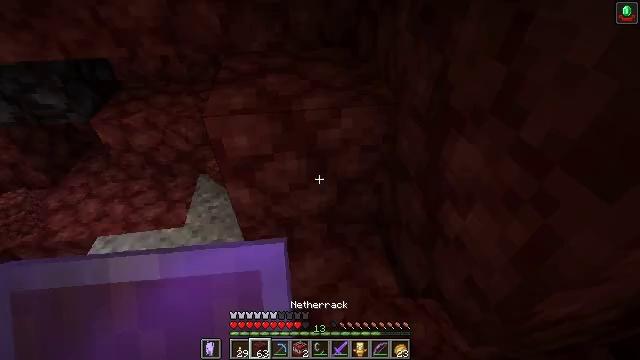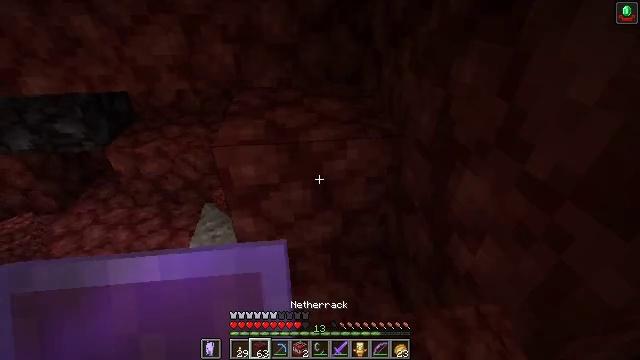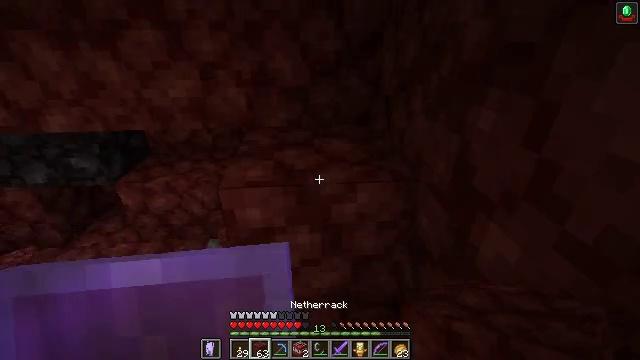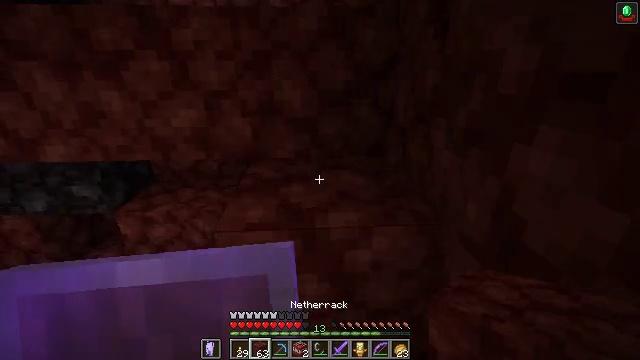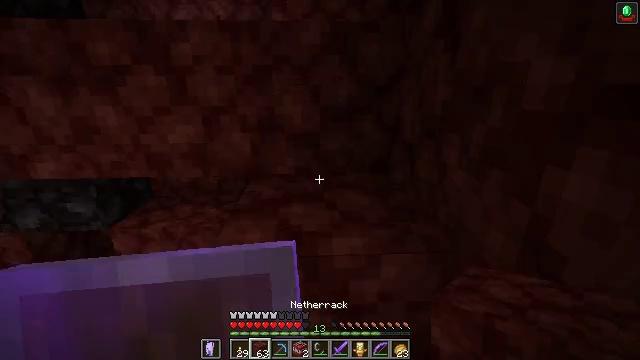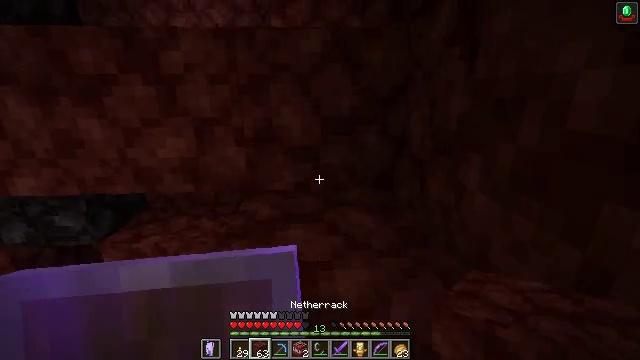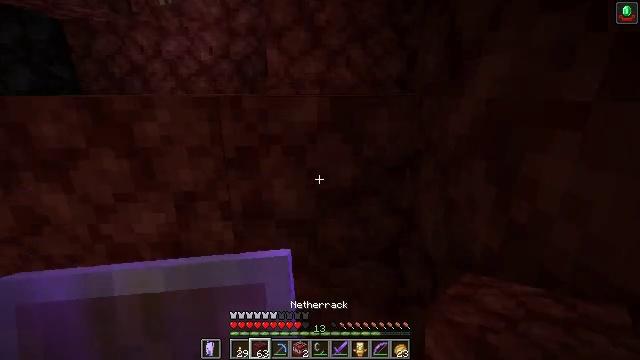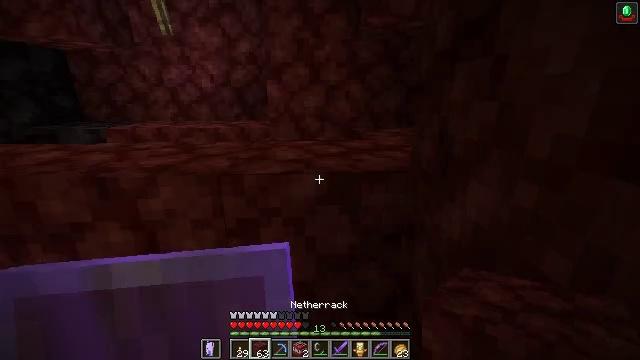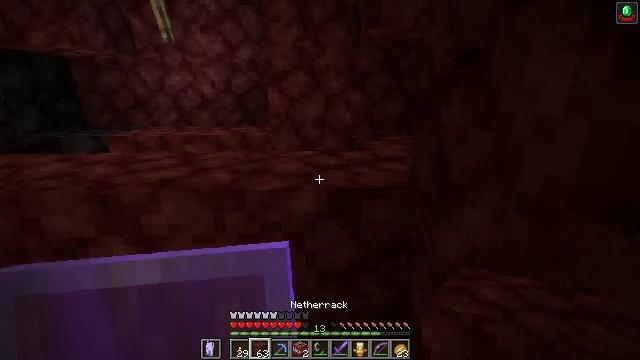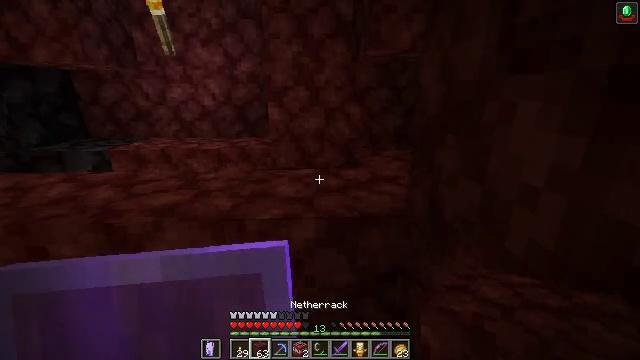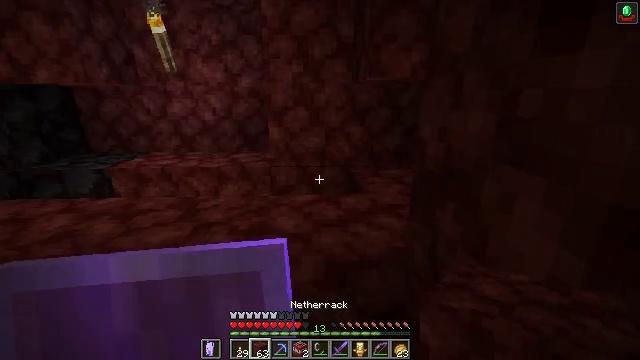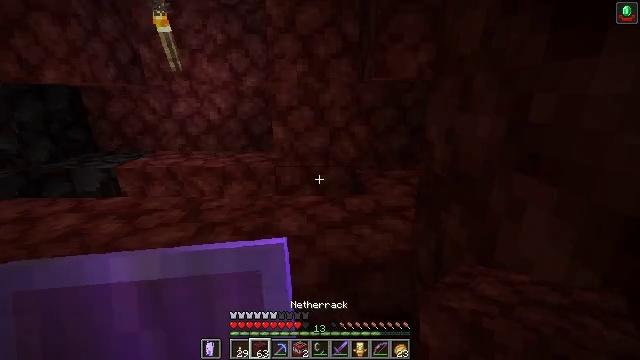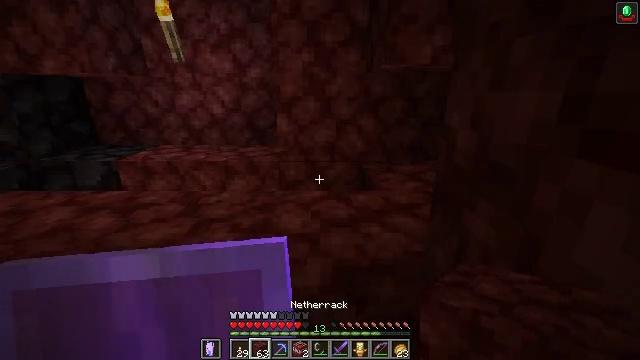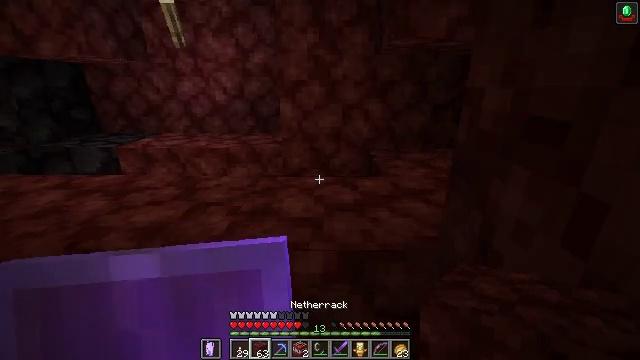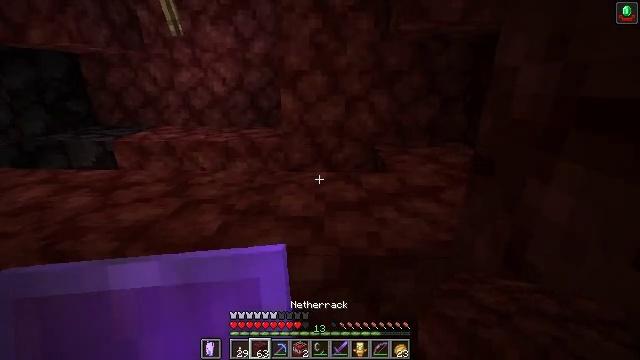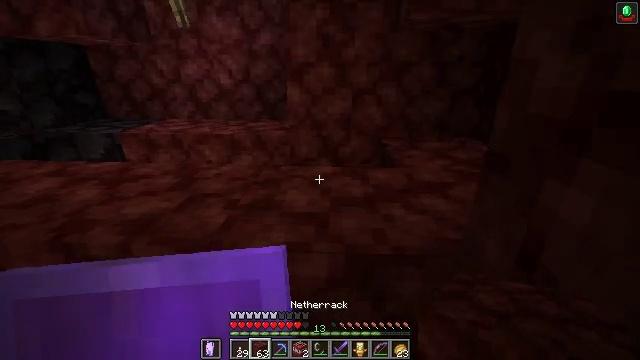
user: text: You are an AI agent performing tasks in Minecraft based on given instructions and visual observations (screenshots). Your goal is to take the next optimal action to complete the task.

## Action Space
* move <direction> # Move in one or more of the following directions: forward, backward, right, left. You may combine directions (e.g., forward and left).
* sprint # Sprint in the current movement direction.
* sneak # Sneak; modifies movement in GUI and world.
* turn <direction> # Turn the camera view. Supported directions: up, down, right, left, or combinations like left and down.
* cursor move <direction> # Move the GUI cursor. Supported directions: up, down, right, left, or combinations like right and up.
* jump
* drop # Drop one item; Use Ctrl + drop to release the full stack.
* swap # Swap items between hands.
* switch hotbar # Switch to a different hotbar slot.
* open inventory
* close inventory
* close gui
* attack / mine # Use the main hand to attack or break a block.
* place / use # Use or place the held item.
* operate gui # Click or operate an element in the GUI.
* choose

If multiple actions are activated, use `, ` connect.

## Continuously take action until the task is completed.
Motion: motion action
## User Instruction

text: Collect blackstone for building.
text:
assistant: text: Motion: turn left and up
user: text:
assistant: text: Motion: move forward, turn left and up
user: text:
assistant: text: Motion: move forward, turn left and up
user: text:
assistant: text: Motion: move forward, turn up
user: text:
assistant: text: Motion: move forward, turn up
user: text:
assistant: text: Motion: move forward, jump
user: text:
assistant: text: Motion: move forward, jump
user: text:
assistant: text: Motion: move forward, jump
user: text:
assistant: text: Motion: move forward, jump
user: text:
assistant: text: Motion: move forward
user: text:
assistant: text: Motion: move forward, turn left
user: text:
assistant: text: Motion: move forward, turn left
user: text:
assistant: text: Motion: move forward, turn left
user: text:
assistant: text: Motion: move forward, turn down
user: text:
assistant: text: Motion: turn left and down
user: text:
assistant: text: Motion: turn left and down
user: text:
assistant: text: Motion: no_op
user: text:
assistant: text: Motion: move forward
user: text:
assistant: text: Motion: move forward, jump
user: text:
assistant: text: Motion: move forward, jump
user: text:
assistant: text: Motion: move forward, turn right, jump
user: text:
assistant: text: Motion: move forward, turn right, jump
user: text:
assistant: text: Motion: move forward, turn right, jump
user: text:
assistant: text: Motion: move forward, turn right
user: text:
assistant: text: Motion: move forward and move left, turn right and up
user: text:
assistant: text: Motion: move forward and move left, turn right and up
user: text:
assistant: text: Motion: move left, turn right
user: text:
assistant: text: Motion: turn right
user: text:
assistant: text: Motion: turn right
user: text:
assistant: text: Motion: turn right